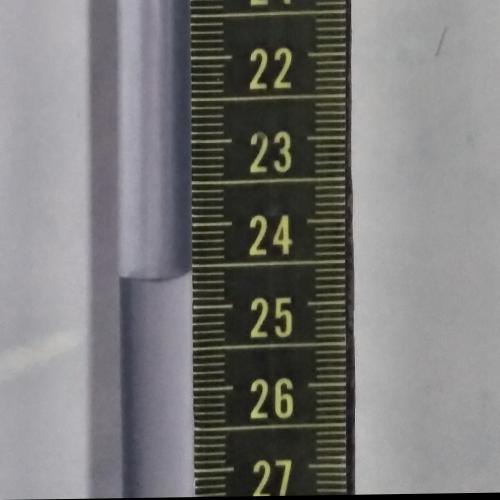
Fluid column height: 24.6 cm